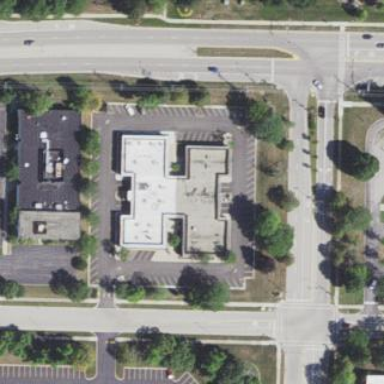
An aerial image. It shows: Commercial building.